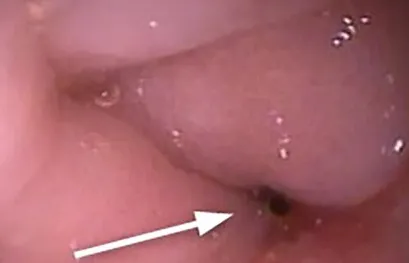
Duodenal stenosis (arrow): edema in the duodenum prevented the progression of the 9 mm endoscope. A 5 mm endoscope was used to overcome the stenotic tract.
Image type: endoscopy (airway_endoscopy)